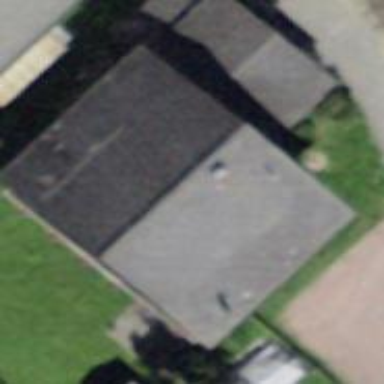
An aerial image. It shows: Building with tile roof.